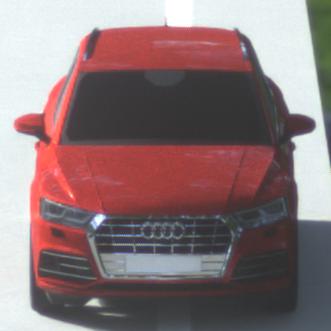
Make: Audi
Model: Q5 45 TFSI
Detailed model: Q5 (FY)
Model produced from: 2019/01
Model produced until: 2019/05
Doors: 5
Color: red
Road condition: dry road
Daytime: morning or afternoon
Contrast: low contrast